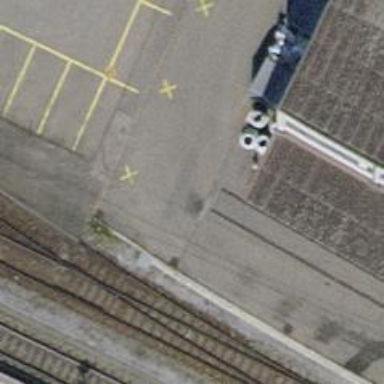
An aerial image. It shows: Railway spur service.